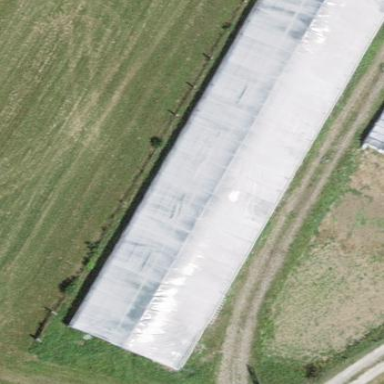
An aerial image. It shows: Greenhouse.